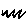
Label: zigzag